Question: I installed scipy with 'easy_install scipy', but Python cannot find the <URL> function. What did I do wrong?

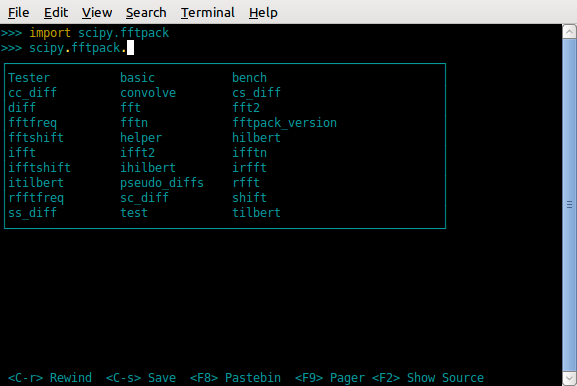
Answer: scipy.fftpack.dct is available in scipy version <URL>. So you probably have version 0.9 or earlier.